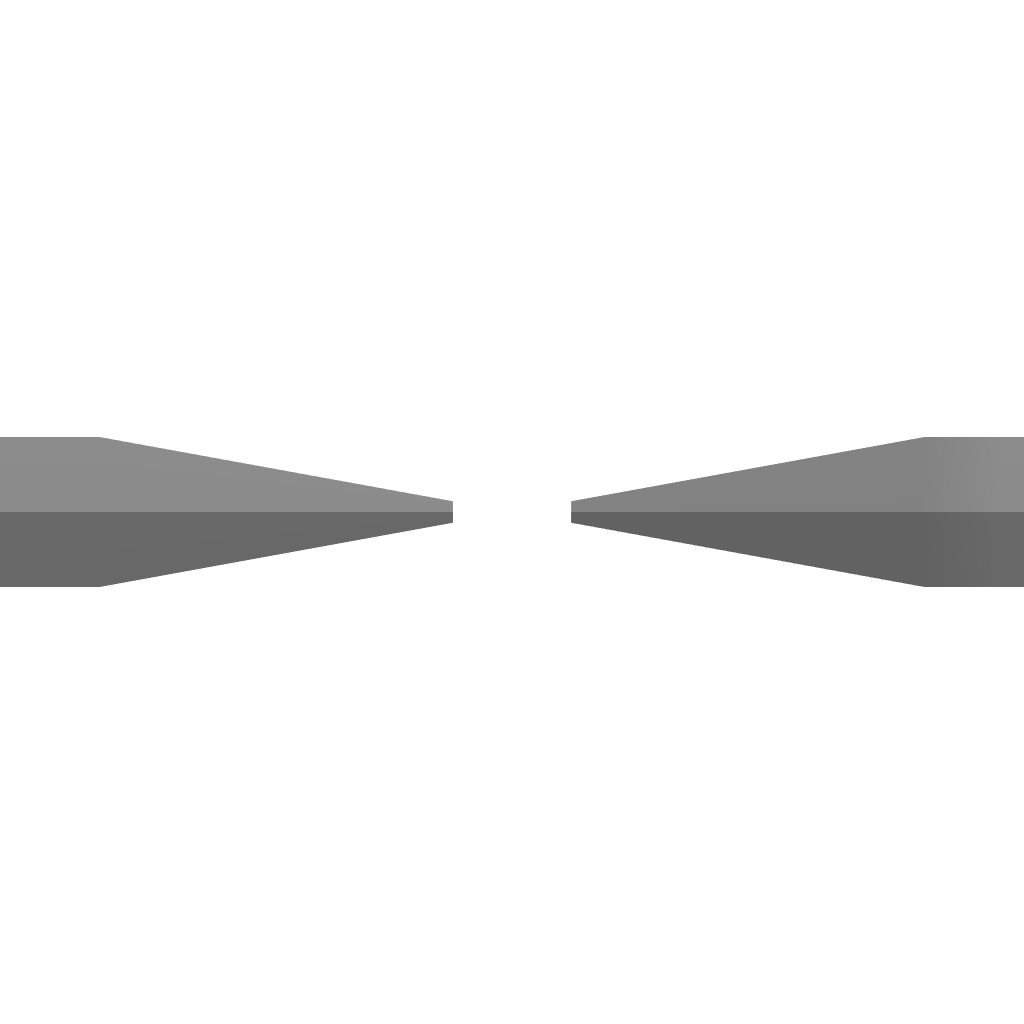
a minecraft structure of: luxurious-villa